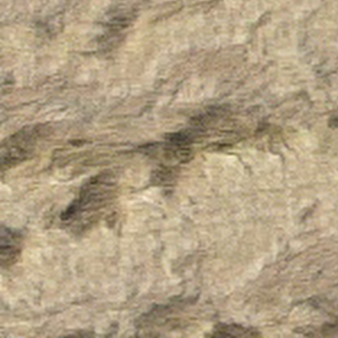
Label: other